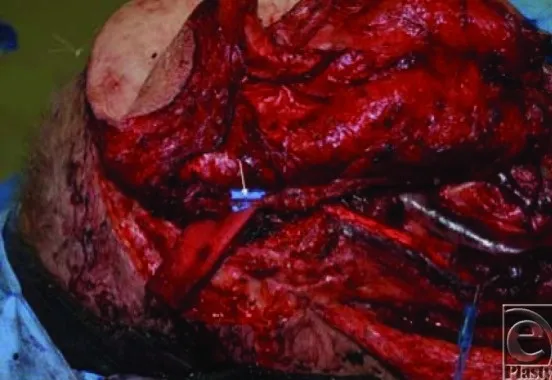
Three arterial and 5 venous anastomoses were done (see text). The arrow indicates the flow-through anastomosis (ie, flow going through the facial artery to the descending lateral circumflex artery and then to the perforator originating from the profunda femoris artery.
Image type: medical_photograph (other_medical_photograph)